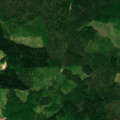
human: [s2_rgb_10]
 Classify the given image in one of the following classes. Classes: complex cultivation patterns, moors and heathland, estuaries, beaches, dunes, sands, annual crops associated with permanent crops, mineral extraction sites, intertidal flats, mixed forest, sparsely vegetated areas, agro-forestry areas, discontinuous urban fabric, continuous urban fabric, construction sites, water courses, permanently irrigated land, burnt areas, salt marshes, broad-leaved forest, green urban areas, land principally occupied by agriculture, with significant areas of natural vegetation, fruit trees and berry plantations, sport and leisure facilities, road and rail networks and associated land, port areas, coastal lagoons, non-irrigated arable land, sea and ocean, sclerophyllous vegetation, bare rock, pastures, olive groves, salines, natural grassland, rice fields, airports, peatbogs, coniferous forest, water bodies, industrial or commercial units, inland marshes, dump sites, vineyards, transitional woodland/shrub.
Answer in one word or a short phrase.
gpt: coniferous forest, mixed forest, transitional woodland/shrub